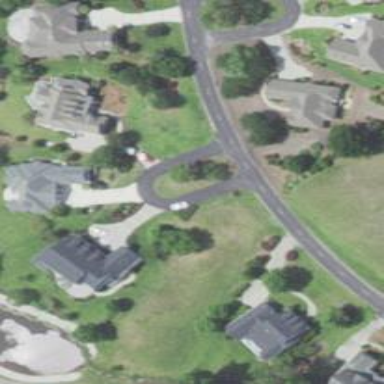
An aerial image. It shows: Turning loop on the road.